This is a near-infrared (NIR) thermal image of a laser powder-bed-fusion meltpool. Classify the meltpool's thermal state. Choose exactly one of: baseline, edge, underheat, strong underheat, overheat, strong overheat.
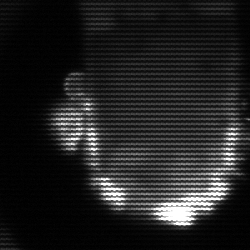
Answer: baseline